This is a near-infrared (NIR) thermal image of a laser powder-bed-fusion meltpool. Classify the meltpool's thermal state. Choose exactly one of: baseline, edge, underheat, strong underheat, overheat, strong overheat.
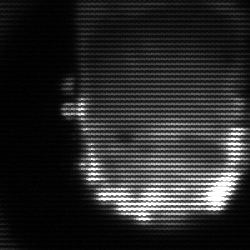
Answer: baseline